Field crop: tomato
Growth stage: 2
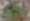
Species: solanum